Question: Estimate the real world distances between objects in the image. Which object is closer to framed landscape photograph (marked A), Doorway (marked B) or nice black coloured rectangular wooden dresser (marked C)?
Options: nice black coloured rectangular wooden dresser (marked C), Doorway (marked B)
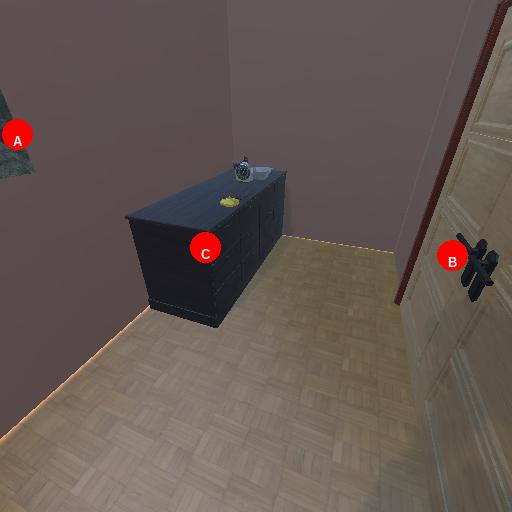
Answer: nice black coloured rectangular wooden dresser (marked C)